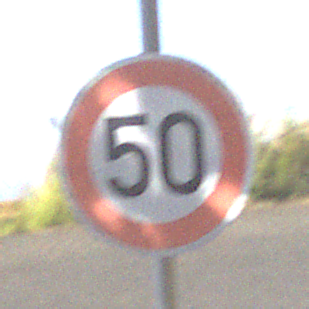
Verkehrszeichen: Geschwindigkeit50
Umgebung: Outdoor, RoadRail
Tageszeit: MorningAfternoon
Wetter: PartlyCloudy
Licht: Natural
Jahreszeit: NotSpecified
Kontrast: HighContrast